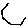
Label: hexagon